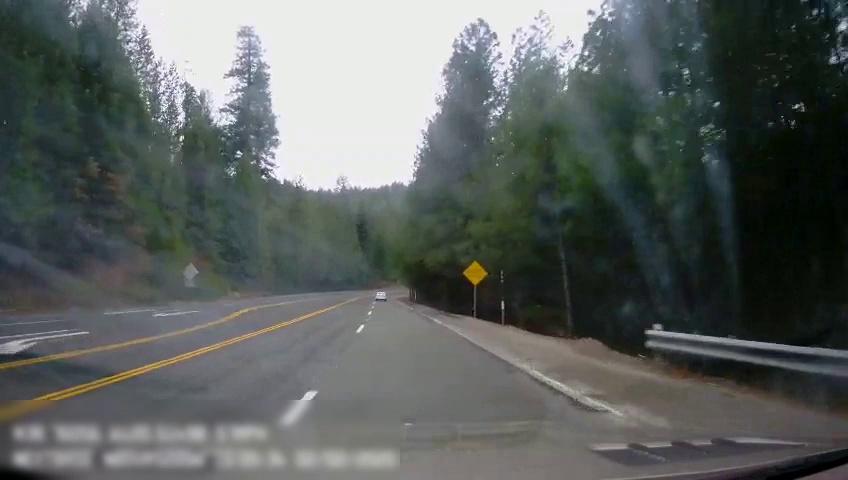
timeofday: Day
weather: Cloudy
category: Drivable Space
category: Vehicles | Car
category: Lanes | Opposite Lane
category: Lanes | Opposite Lane
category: Lanes | Opposite Lane
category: Lanes | Alternate Lane
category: Lanes | Opposite Lane
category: Lanes | Current Lane
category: Lanes | Current Lane
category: Traffic | Signs